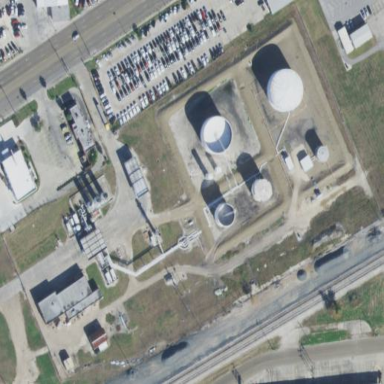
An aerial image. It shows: Industrial area designated as petroleum terminal.